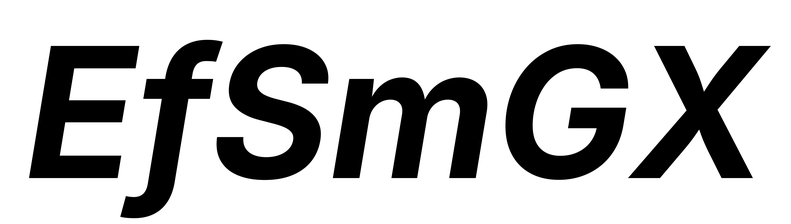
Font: Inter-Italic_Bold_Italic